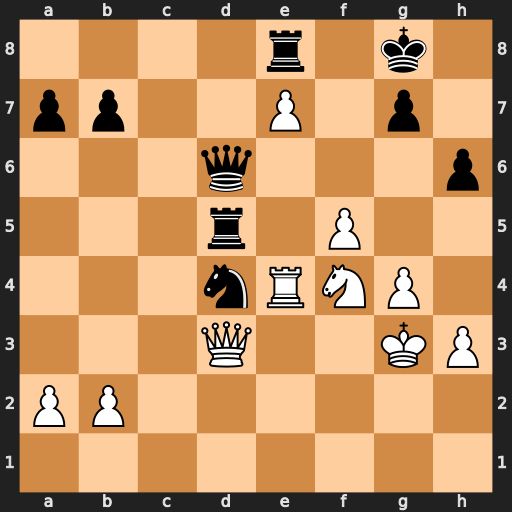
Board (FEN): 4r1k1/pp2P1p1/3q3p/3r1P2/3nRNP1/3Q2KP/PP6/8
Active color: w
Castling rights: -
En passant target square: -
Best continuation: Qc4 Nxf5+ gxf5